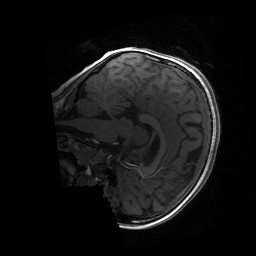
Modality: T1w
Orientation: sagittal
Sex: female
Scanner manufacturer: siemens
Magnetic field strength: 3 T
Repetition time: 1.9 s
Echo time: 0.00243 s